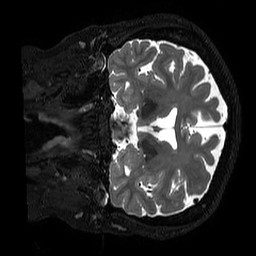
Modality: T2w
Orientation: coronal
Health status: ill
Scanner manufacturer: philips
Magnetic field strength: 3 T
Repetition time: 2.5 s
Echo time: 0.331 s